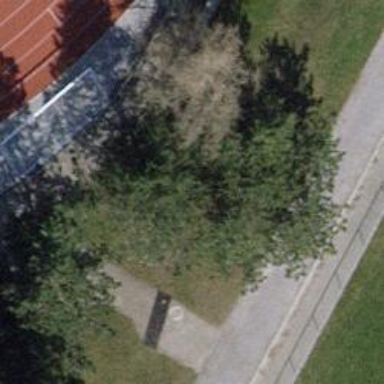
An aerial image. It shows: Urban tree adds touch of nature to the surroundings.